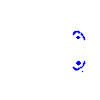
Particle: electron